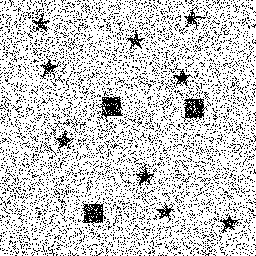
Squares: 3
Triangles: 0
Stars: 9
Total shapes: 12